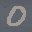
Label: 0